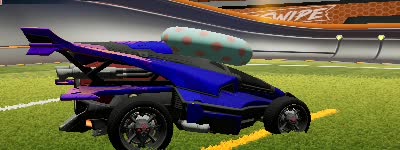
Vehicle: aftershock